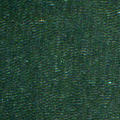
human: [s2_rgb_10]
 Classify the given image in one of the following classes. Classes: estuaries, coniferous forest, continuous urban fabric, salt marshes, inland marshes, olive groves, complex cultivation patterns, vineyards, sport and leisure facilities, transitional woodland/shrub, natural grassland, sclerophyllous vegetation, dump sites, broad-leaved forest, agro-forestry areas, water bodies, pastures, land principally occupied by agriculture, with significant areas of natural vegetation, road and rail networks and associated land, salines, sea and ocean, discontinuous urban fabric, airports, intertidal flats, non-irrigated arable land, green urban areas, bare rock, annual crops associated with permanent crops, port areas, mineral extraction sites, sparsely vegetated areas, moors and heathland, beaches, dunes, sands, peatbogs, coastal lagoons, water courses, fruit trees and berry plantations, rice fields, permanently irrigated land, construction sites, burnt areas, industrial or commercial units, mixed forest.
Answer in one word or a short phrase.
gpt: sea and ocean